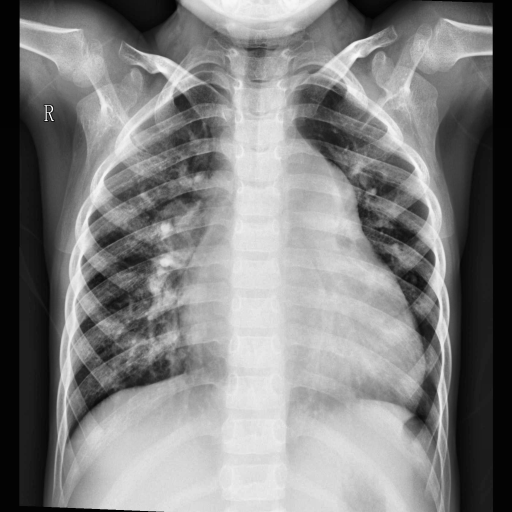
Finding: PNEUMONIA